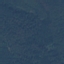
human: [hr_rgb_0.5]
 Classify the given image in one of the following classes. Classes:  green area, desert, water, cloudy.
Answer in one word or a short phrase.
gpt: green area